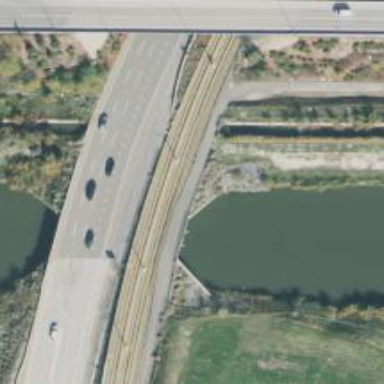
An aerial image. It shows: Bridge for light rail railway electrified with contact line.